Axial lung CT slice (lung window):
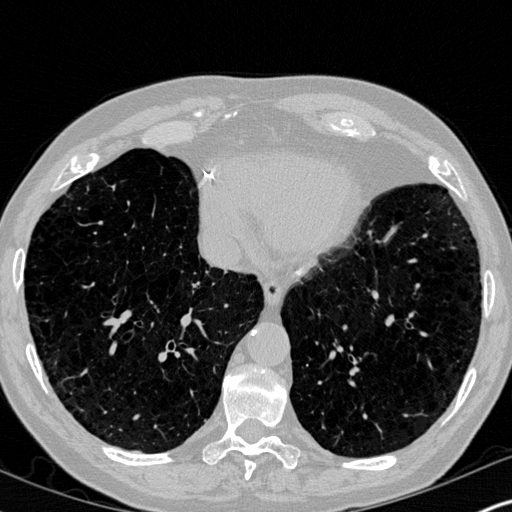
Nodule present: no